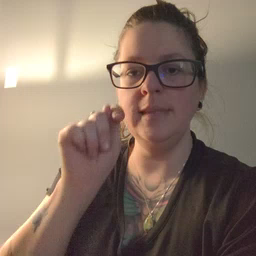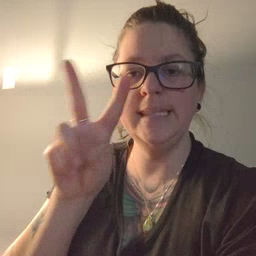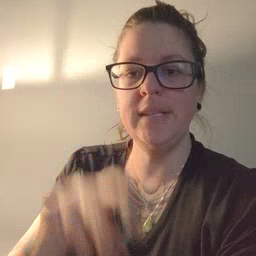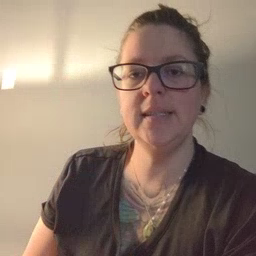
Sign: TV